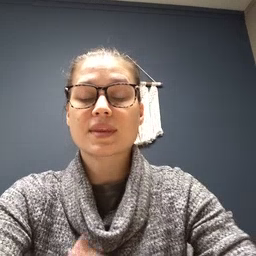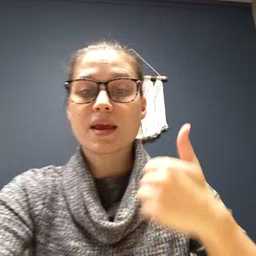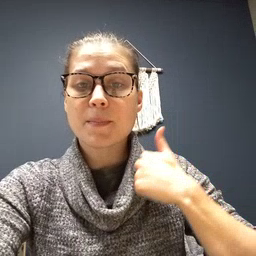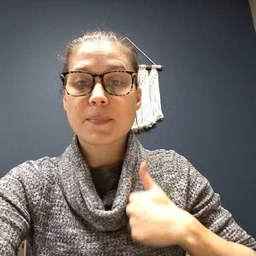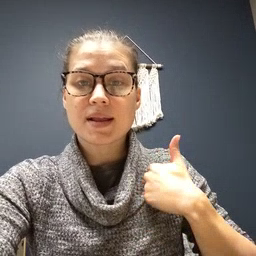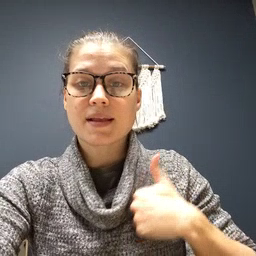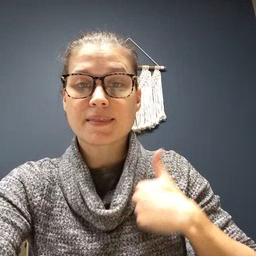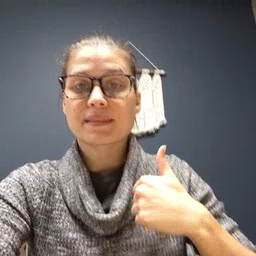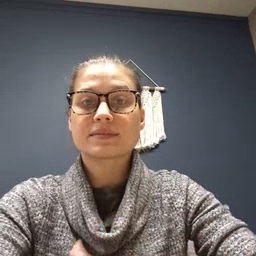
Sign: bath